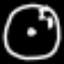
Label: clock